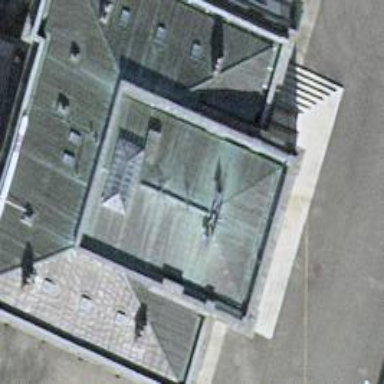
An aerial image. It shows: Museum.